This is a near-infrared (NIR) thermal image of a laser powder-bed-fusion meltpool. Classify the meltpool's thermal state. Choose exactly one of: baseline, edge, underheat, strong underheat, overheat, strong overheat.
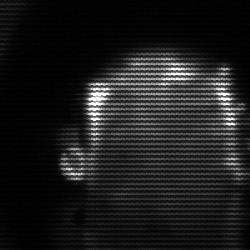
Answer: baseline